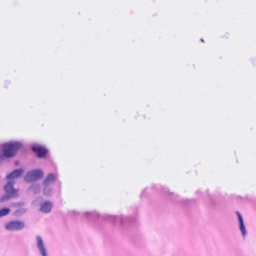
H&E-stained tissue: Breast